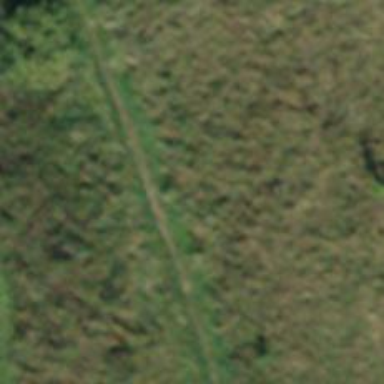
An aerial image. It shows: Ground path with excellent trail visibility.